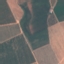
Label: PermanentCrop